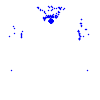
Particle: electron